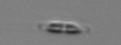
Label: pennate